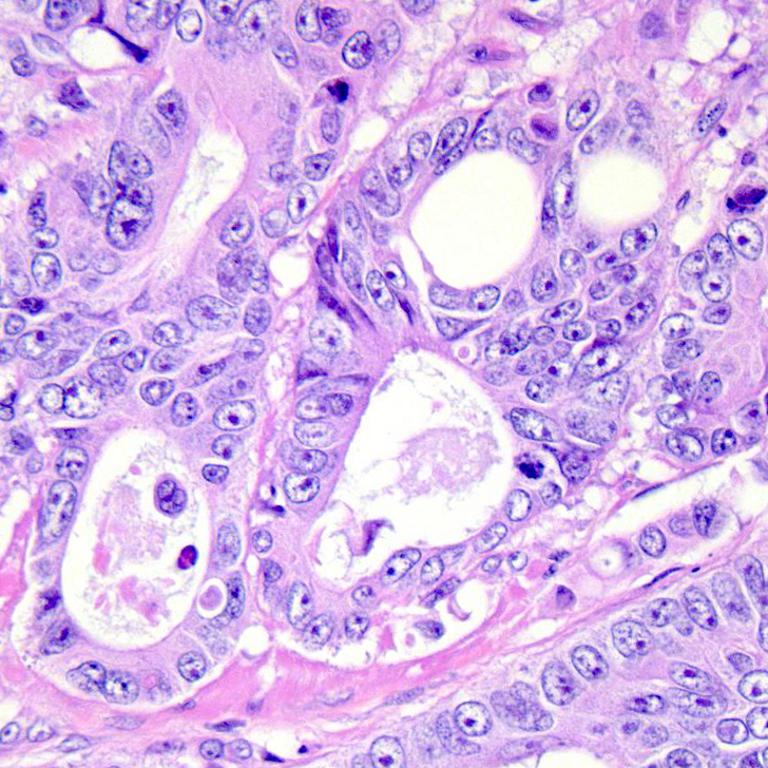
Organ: colon
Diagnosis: adenocarcinomas